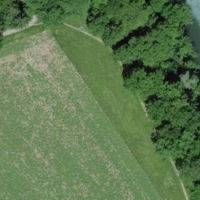
EUNIS habitat code: 52
Species observed at this site:
Asplenium trichomanes